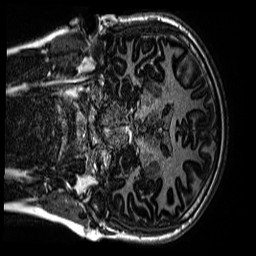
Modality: MP2RAGE
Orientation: coronal
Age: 14
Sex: female
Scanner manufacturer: siemens
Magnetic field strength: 3 T
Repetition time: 4 s
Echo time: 0.00299 s